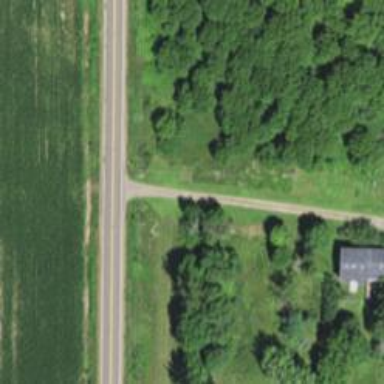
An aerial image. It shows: Driveway leading to service road.